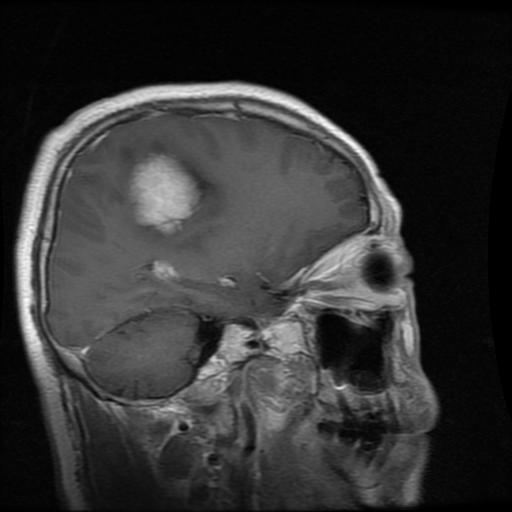
Label: meningioma